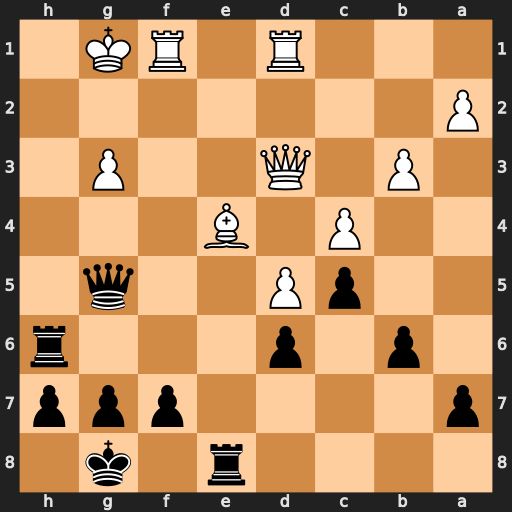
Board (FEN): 4r1k1/p4ppp/1p1p3r/2pP2q1/2P1B3/1P1Q2P1/P7/3R1RK1
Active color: b
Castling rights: -
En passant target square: -
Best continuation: Rxe4 Qxe4 Qxg3+ Qg2 Qe3+ Rf2 Rg6